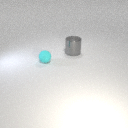
small cyan rubber sphere in front of large gray metal cylinder